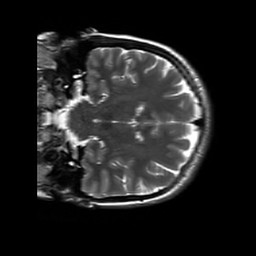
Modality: T2w
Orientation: coronal
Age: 25
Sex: female
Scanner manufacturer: siemens
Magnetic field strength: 3 T
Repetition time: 8.53 s
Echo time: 0.091 s